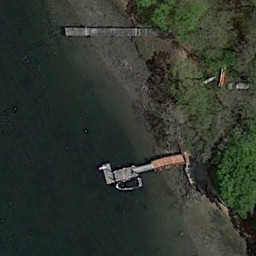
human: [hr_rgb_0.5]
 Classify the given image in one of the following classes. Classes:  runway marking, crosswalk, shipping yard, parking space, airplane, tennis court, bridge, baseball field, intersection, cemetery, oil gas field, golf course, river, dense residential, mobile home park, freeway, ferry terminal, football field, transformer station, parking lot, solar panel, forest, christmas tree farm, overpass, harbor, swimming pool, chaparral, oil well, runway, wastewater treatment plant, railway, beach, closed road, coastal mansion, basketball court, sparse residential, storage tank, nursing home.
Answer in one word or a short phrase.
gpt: ferry terminal